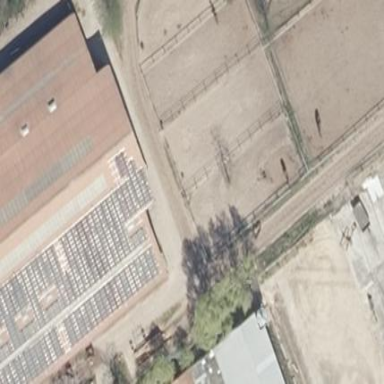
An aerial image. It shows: Paddock enclosed by fence used for animal keeping.